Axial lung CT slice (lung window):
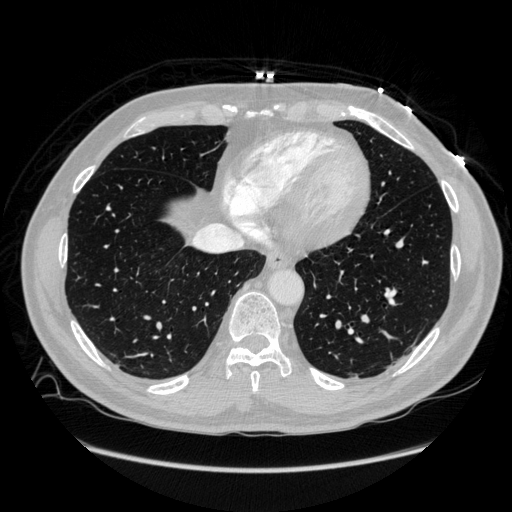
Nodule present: no